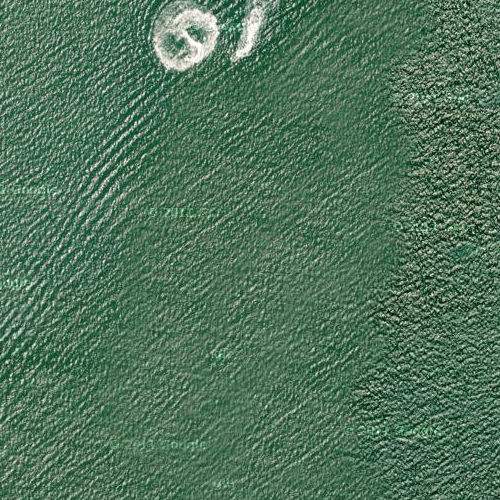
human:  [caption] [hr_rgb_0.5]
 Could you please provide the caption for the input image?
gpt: This is a part of deep green sparkling sea .

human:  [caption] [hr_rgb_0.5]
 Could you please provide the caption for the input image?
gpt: This is a part of deep green sparkling sea .

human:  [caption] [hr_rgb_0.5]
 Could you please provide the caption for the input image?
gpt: This is a part of deep green sparkling sea .

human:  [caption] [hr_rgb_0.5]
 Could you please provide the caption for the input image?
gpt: A part of ocean with deep green waters .

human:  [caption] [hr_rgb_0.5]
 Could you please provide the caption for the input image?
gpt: This is a part of deep green sparkling sea .